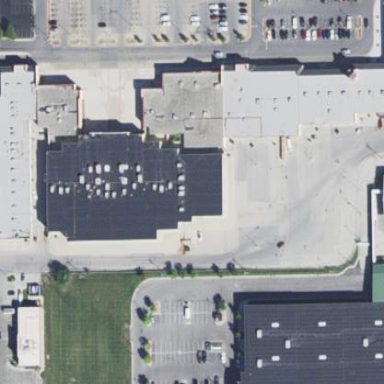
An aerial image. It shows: Retail building that houses cinema.